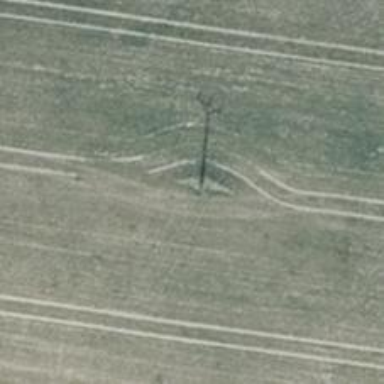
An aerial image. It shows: Minor power line.